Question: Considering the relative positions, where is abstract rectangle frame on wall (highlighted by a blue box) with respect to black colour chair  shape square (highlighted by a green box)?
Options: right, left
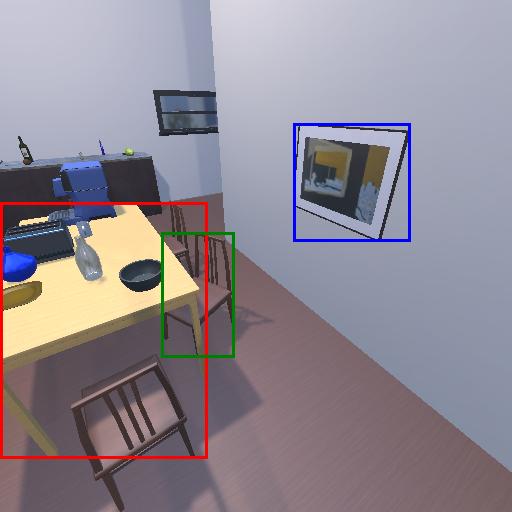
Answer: right